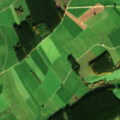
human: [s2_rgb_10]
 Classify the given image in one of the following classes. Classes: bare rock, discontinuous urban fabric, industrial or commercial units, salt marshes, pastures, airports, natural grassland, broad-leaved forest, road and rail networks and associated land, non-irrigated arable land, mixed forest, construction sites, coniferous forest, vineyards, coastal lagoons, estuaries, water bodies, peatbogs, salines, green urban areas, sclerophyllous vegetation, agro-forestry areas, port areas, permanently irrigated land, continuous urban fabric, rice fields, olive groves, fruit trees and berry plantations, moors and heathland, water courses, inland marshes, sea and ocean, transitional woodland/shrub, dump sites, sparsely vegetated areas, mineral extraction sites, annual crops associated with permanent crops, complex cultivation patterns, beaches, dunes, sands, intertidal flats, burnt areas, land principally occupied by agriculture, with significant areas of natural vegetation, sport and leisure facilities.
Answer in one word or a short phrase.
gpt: pastures, complex cultivation patterns, coniferous forest